Field crop: maize
Growth stage: 2
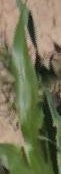
Species: maize